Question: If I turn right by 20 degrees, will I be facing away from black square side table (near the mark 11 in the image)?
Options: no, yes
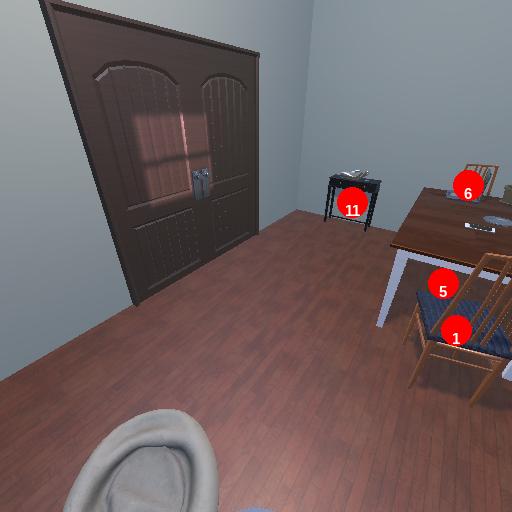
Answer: no